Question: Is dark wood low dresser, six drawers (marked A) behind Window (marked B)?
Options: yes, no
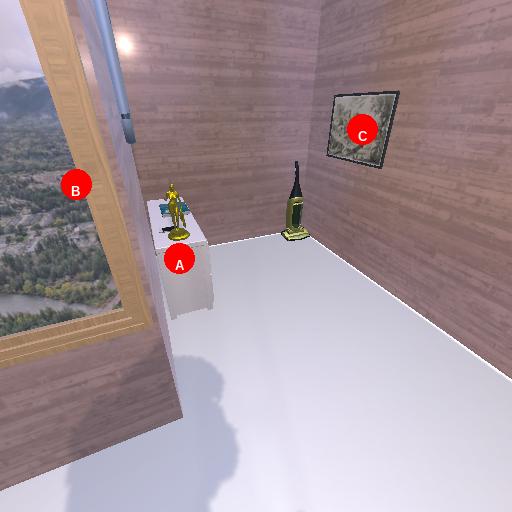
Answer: yes